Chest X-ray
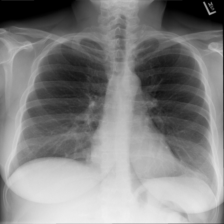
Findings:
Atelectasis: negative
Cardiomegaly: negative
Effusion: negative
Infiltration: negative
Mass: negative
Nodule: negative
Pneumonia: negative
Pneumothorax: negative
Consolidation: negative
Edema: negative
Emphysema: negative
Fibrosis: negative
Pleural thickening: negative
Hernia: negative